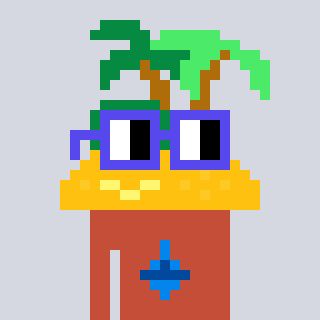
a pixel art character with square blue glasses, a island-shaped head and a rust-colored body on a cool background